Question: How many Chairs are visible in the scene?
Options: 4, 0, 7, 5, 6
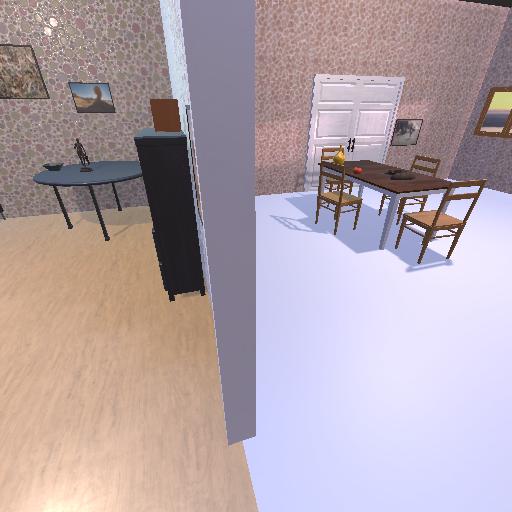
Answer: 4